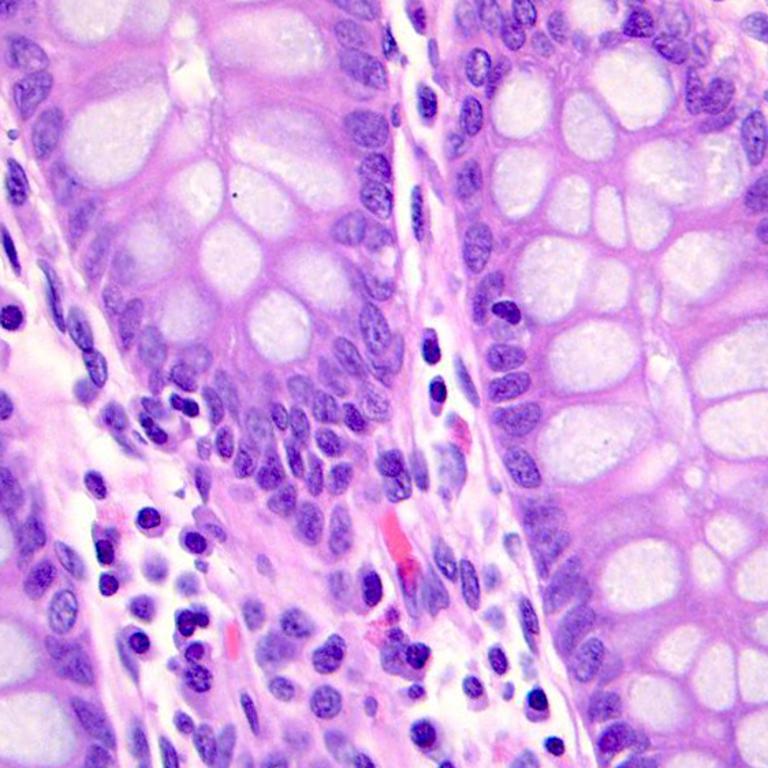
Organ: colon
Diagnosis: benign